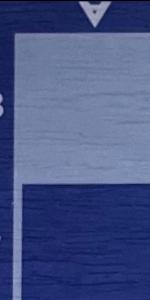
Label: Empty